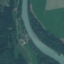
Label: River